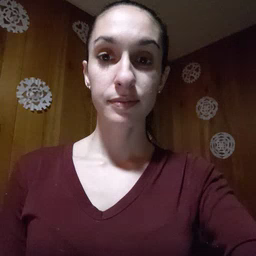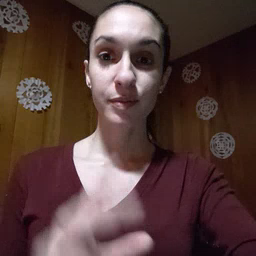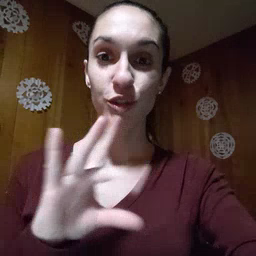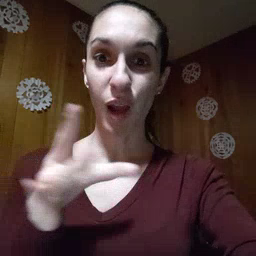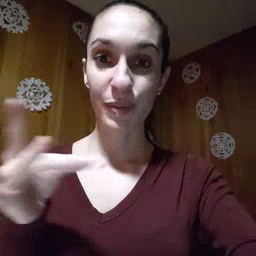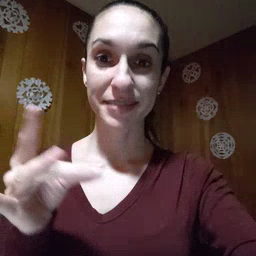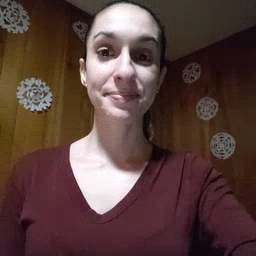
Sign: story